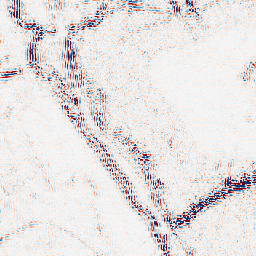
Category: wavelet
Decomposition family: wavelet_reverse_biorthogonal
Decomposition parameters: wavelet: rbio3.5
level: 2
Upsampling method: edge_directed
Upsampling parameters: scale: 4
Upsampling scale: 4